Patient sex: M
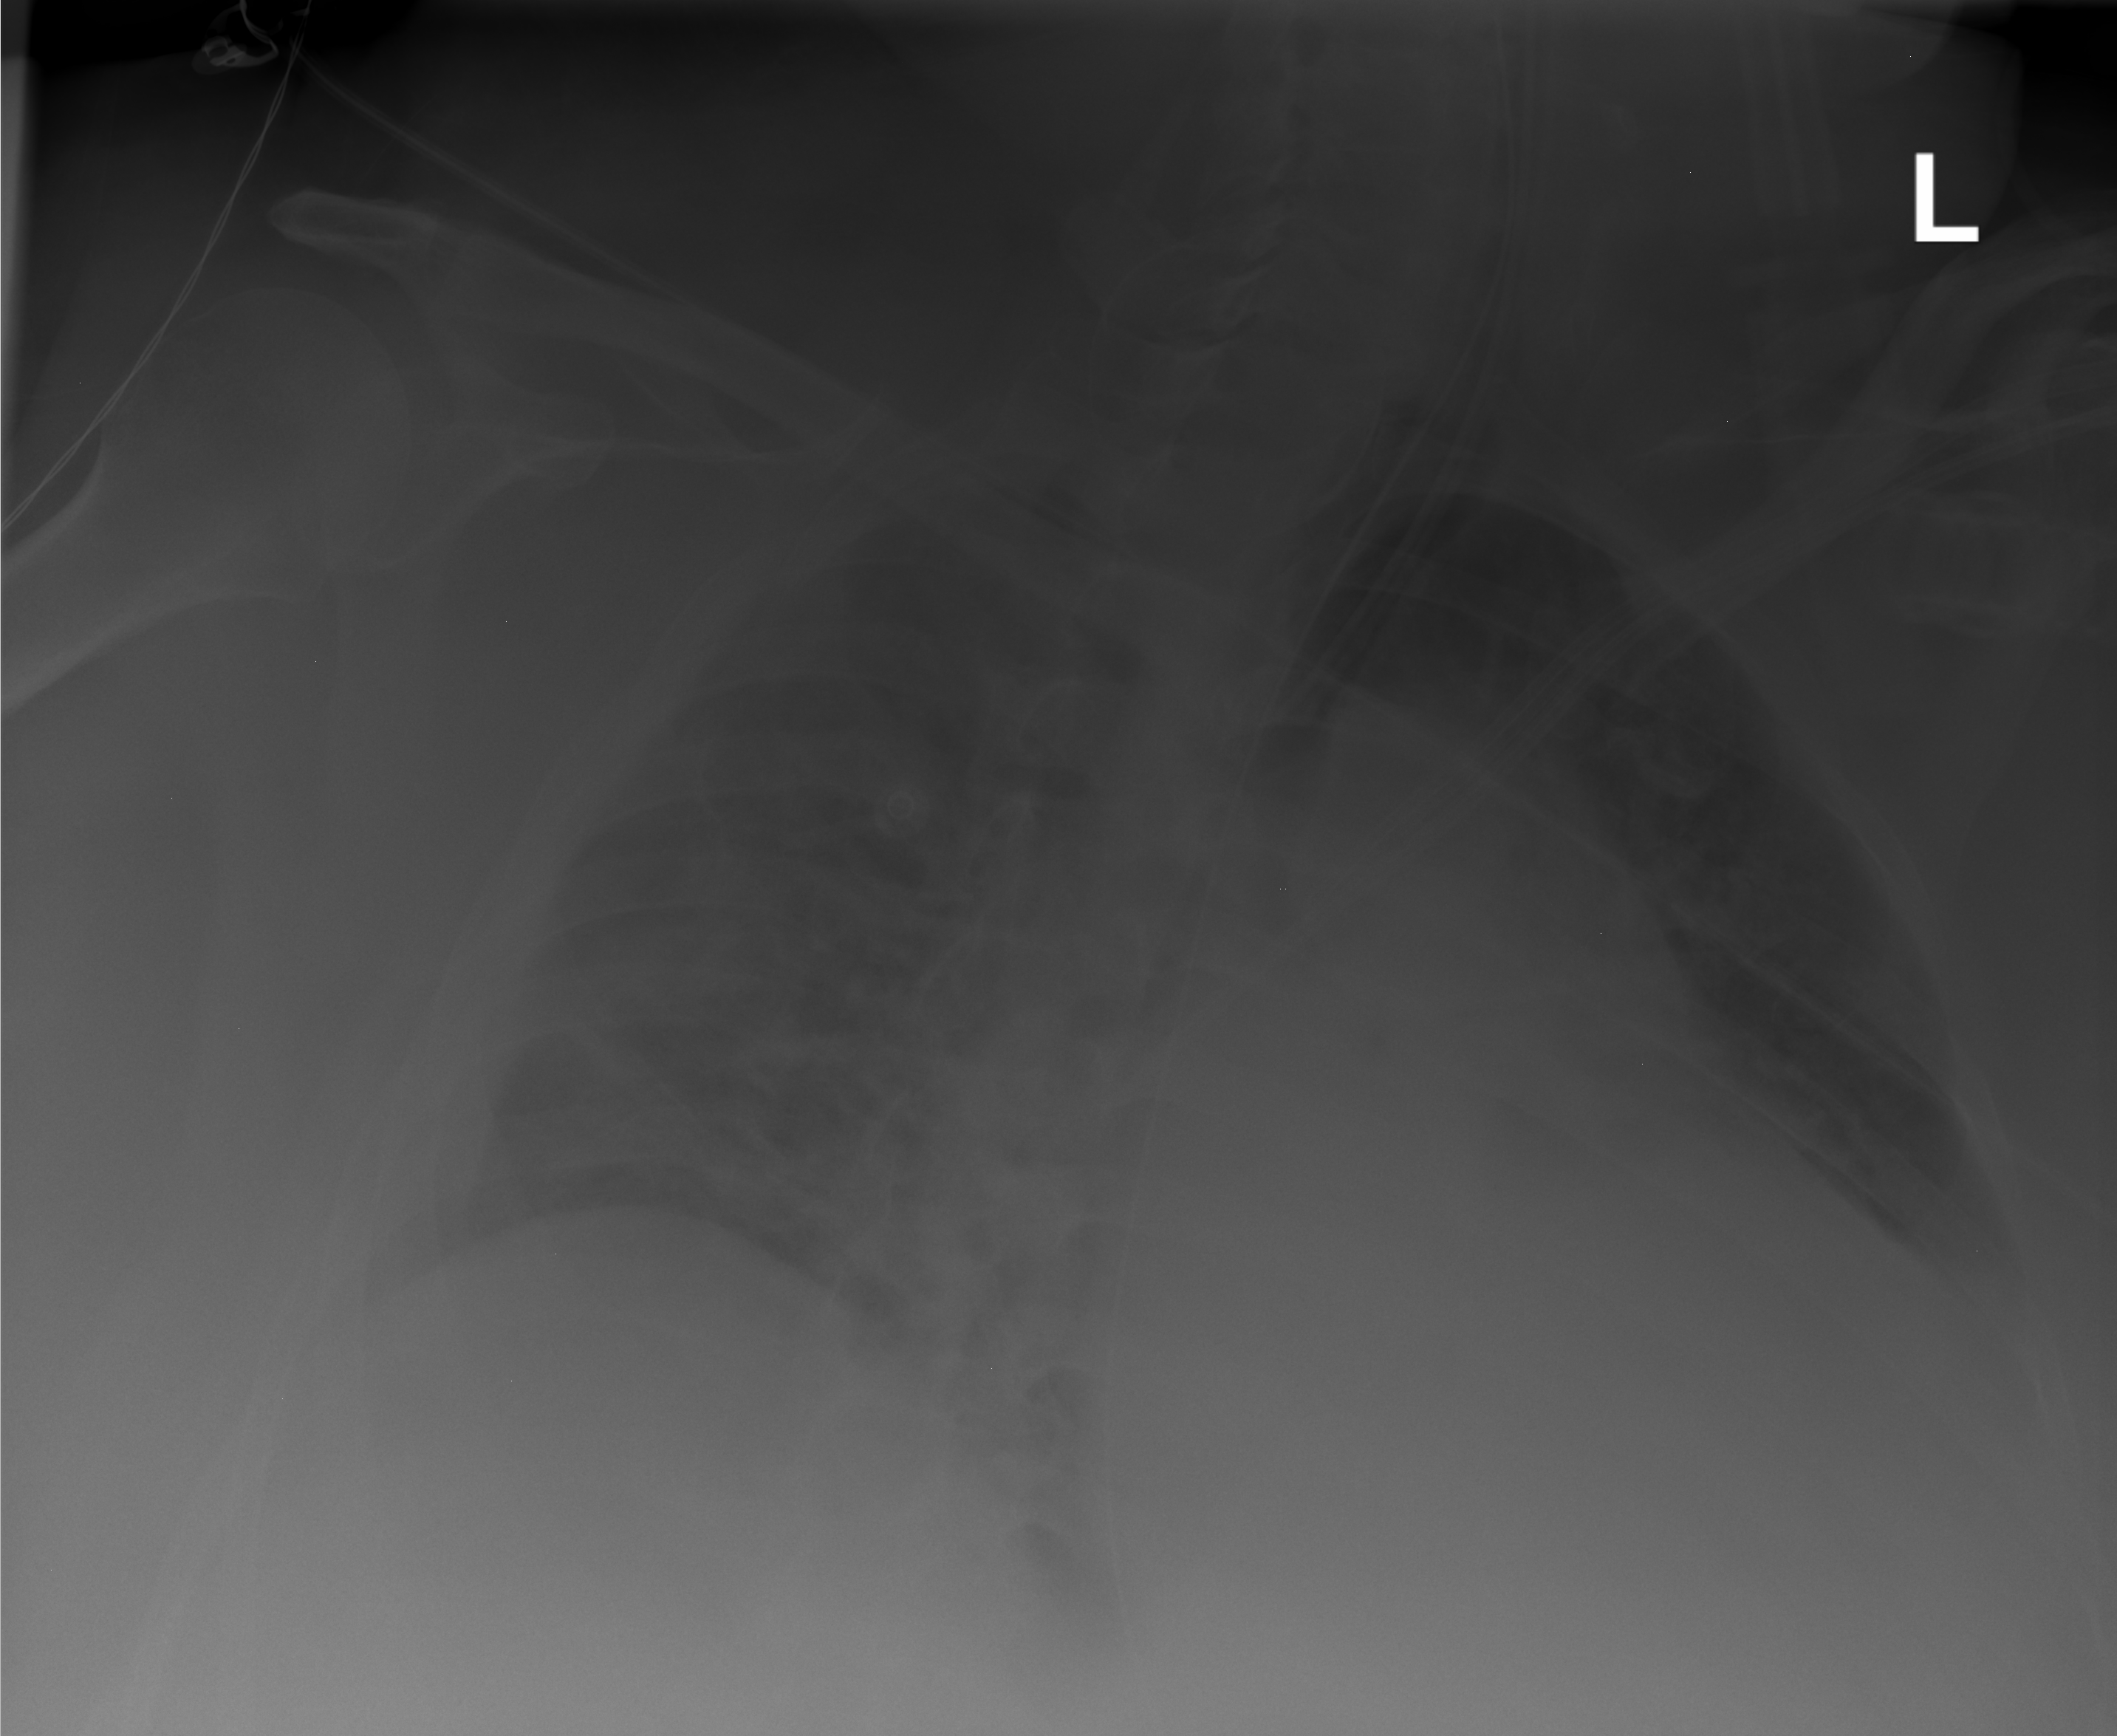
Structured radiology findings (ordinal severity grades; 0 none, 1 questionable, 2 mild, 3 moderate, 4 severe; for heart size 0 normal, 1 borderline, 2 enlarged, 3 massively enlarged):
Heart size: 3
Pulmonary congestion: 3
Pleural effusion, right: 2
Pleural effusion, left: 2
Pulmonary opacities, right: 3
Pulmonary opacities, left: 3
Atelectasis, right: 2
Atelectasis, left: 2